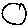
Label: circle